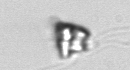
Label: Pyramimonas_longicauda